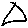
Label: triangle